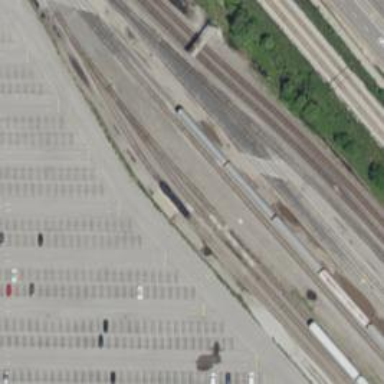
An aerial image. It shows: Railway yard used for servicing trains.